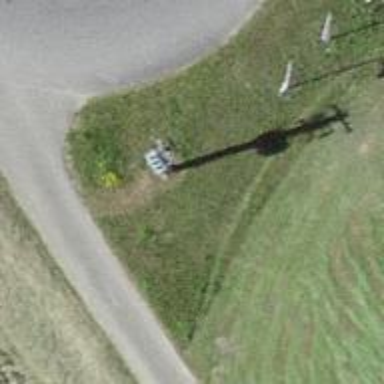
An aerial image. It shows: Distribution transformer attached to power pole.